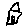
Label: house